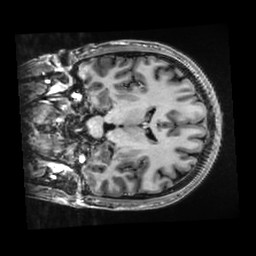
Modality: T1w
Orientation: coronal
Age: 19
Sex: male
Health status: healthy
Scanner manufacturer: ge
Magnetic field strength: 3 T
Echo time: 0.0052 s